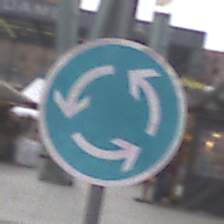
Verkehrszeichen: Kreisverkehr
Umgebung: Outdoor, Urban
Tageszeit: MorningAfternoon
Wetter: Overcast
Licht: Natural
Jahreszeit: NotSpecified
Kontrast: LowContrast